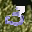
Label: 3